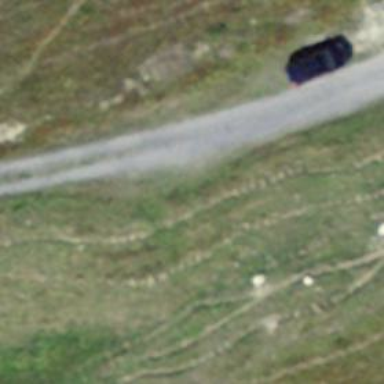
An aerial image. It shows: Gravel track road.